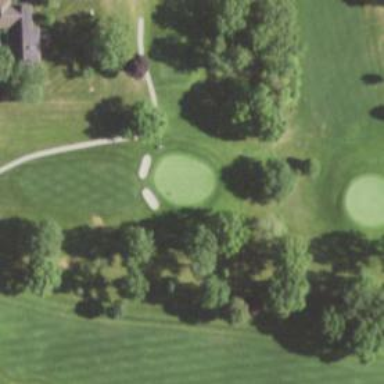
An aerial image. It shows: Golf hole.